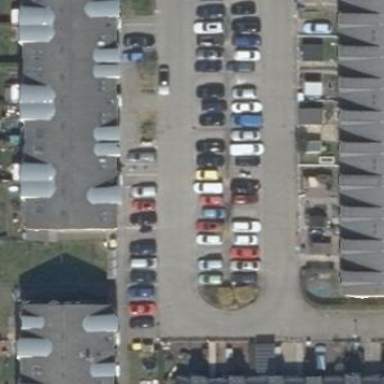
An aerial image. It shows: Parking area with surface.